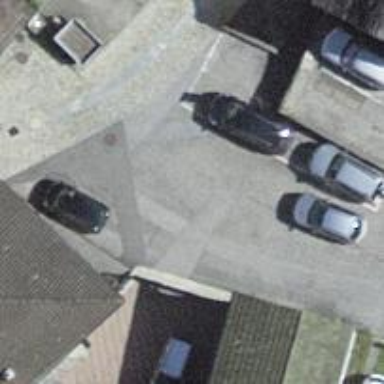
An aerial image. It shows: Asphalt road designated as living street.